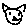
Label: cat